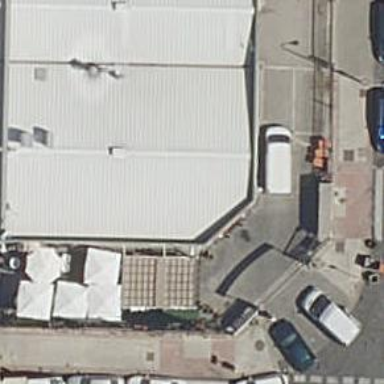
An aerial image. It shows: Restaurant.